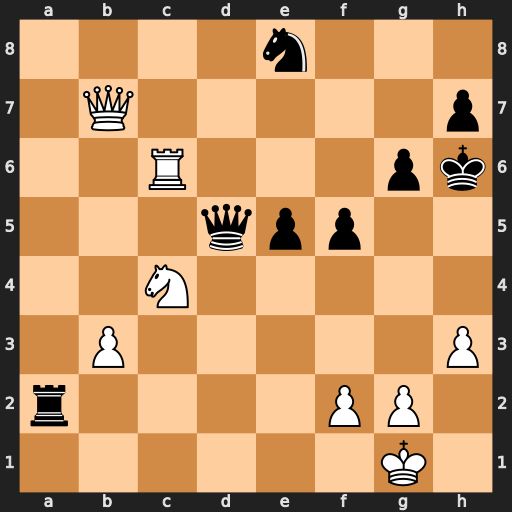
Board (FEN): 4n3/1Q5p/2R3pk/3qpp2/2N5/1P5P/r4PP1/6K1
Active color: w
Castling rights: -
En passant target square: -
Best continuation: Rxg6+ hxg6 Qxd5